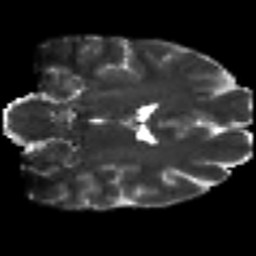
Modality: T2w
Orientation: coronal
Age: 25
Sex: male
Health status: healthy
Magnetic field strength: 3 T
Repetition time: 8.4 s
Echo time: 0.0926 s